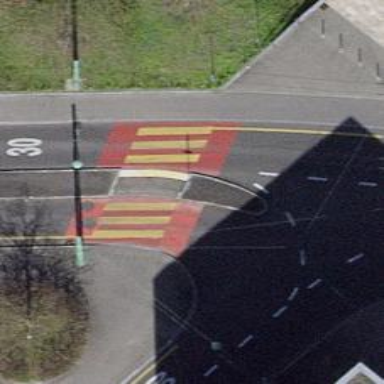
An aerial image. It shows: Uncontrolled zebra crossing with central island.